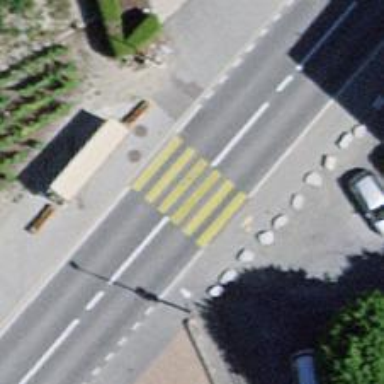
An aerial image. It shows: Zebra crossing on the road.